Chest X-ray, PA view. Patient: 36 years old, sex F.
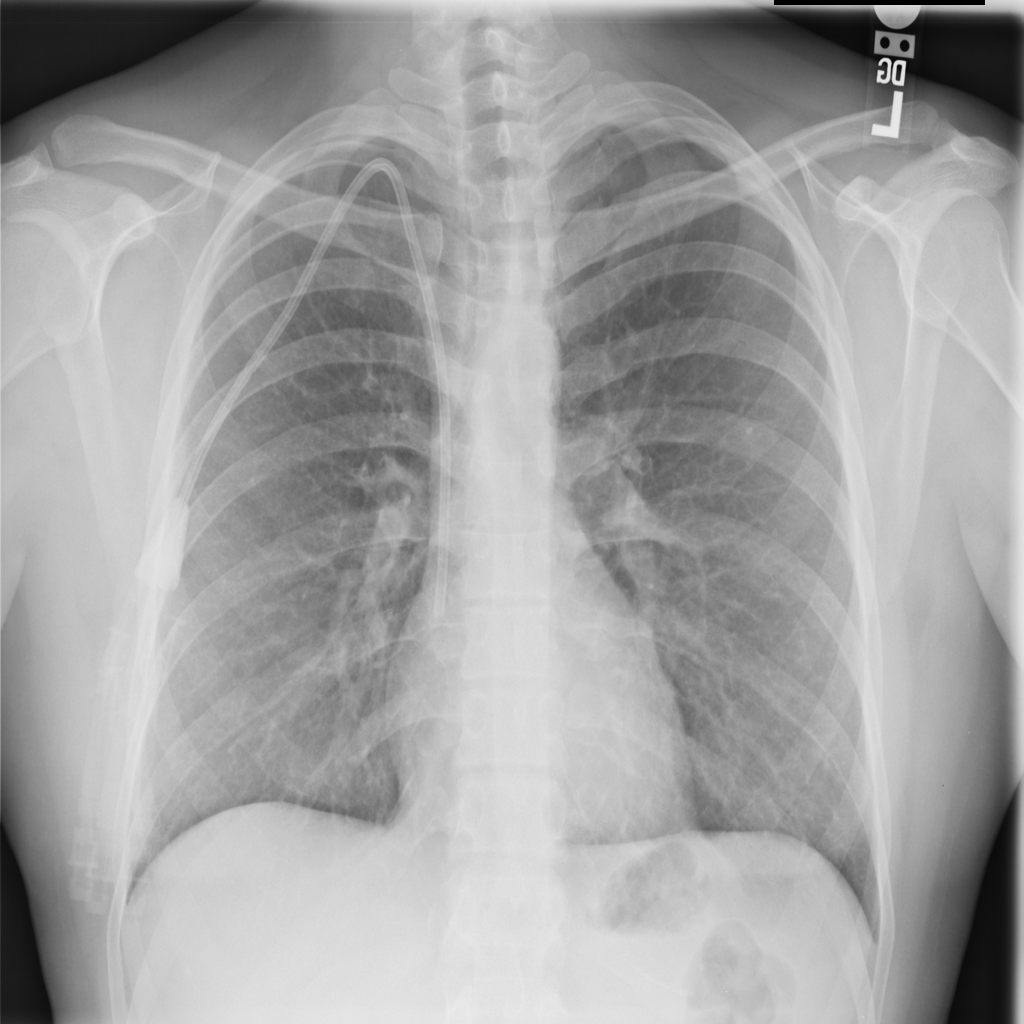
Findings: No Finding